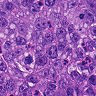
Metastatic tissue present: yes